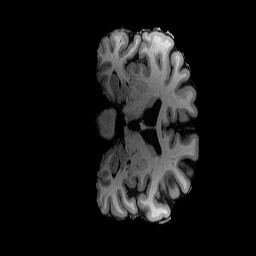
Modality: T1w
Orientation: coronal
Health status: healthy